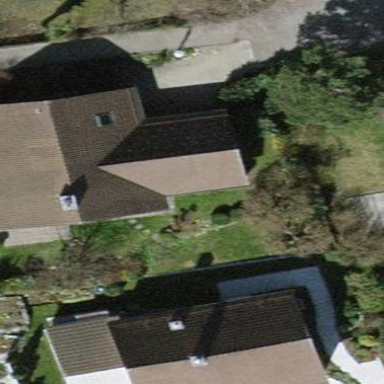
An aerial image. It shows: Detached building with gabled tile roof.